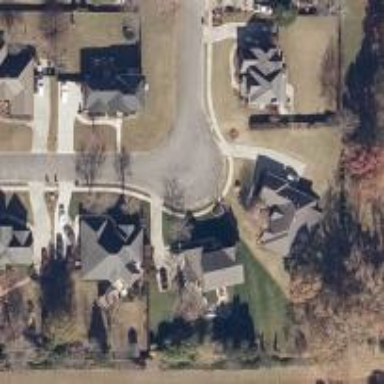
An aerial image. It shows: Residential road with sidewalk on the left side.